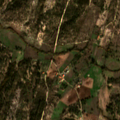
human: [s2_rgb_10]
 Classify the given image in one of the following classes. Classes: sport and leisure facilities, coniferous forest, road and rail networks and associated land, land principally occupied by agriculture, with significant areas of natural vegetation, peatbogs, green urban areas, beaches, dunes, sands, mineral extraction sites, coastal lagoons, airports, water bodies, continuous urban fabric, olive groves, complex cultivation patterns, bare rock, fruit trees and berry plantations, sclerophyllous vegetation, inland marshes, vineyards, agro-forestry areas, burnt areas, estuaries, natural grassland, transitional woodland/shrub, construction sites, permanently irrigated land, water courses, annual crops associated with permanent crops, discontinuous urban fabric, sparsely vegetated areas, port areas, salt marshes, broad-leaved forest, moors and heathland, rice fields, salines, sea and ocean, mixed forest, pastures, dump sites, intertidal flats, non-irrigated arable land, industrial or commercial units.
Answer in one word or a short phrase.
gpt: complex cultivation patterns, land principally occupied by agriculture, with significant areas of natural vegetation, agro-forestry areas, broad-leaved forest